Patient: sex M, age 58
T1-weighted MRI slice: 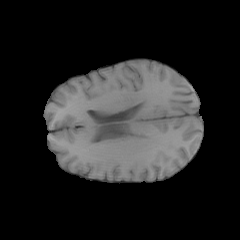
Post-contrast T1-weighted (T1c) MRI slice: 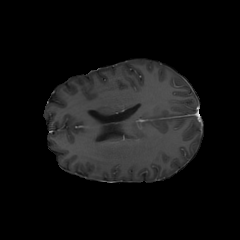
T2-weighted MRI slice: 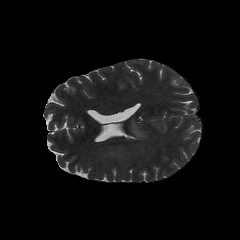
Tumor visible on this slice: yes
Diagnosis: Glioblastoma, IDH-wildtype
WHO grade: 4